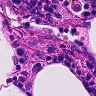
Metastatic tissue present: no